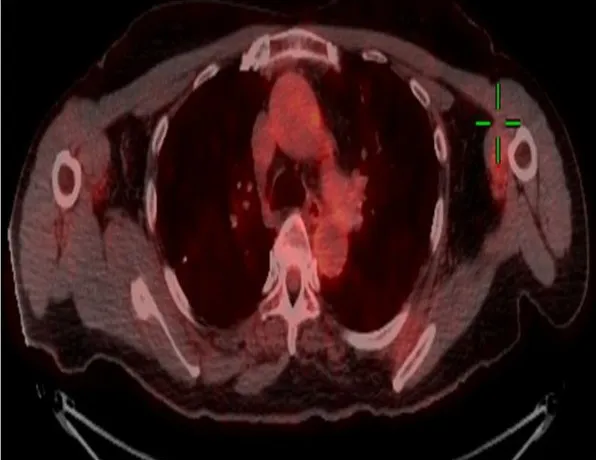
Complete response in the pulmonary metastasis from SGC, 3 months after starting bicalutamide.
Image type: radiology (pet)